This time-frequency spectrogram was computed from a bearing vibration snapshot; brighter regions carry more energy. What is the most likely bearing condition (normal, inner_race, outer_race, ball)?
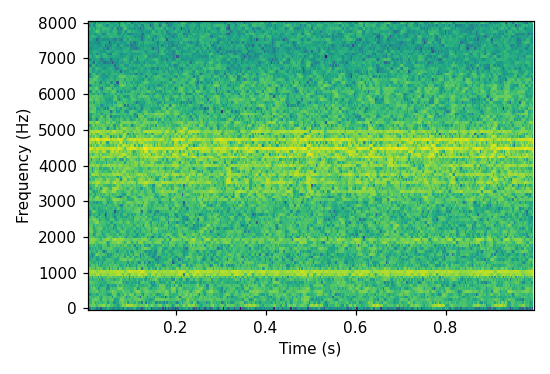
Answer: outer_race